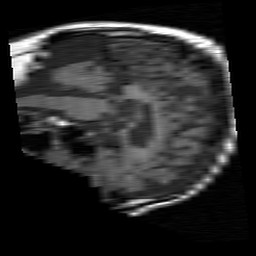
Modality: T1w
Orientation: sagittal
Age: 72
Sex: male
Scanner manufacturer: philips
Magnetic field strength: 1.5 T
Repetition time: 0.55 s
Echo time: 0.011 s